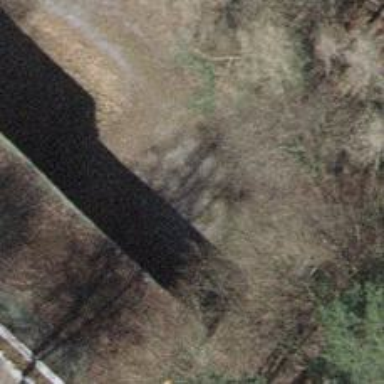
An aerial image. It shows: Compacted track with grade2 level.